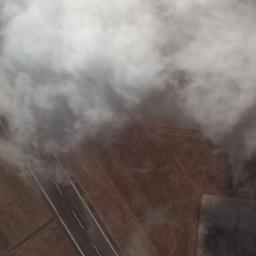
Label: runway